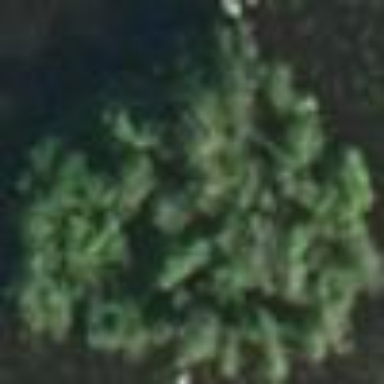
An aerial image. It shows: Islet.